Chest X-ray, AP view. Patient: 35 years old, sex M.
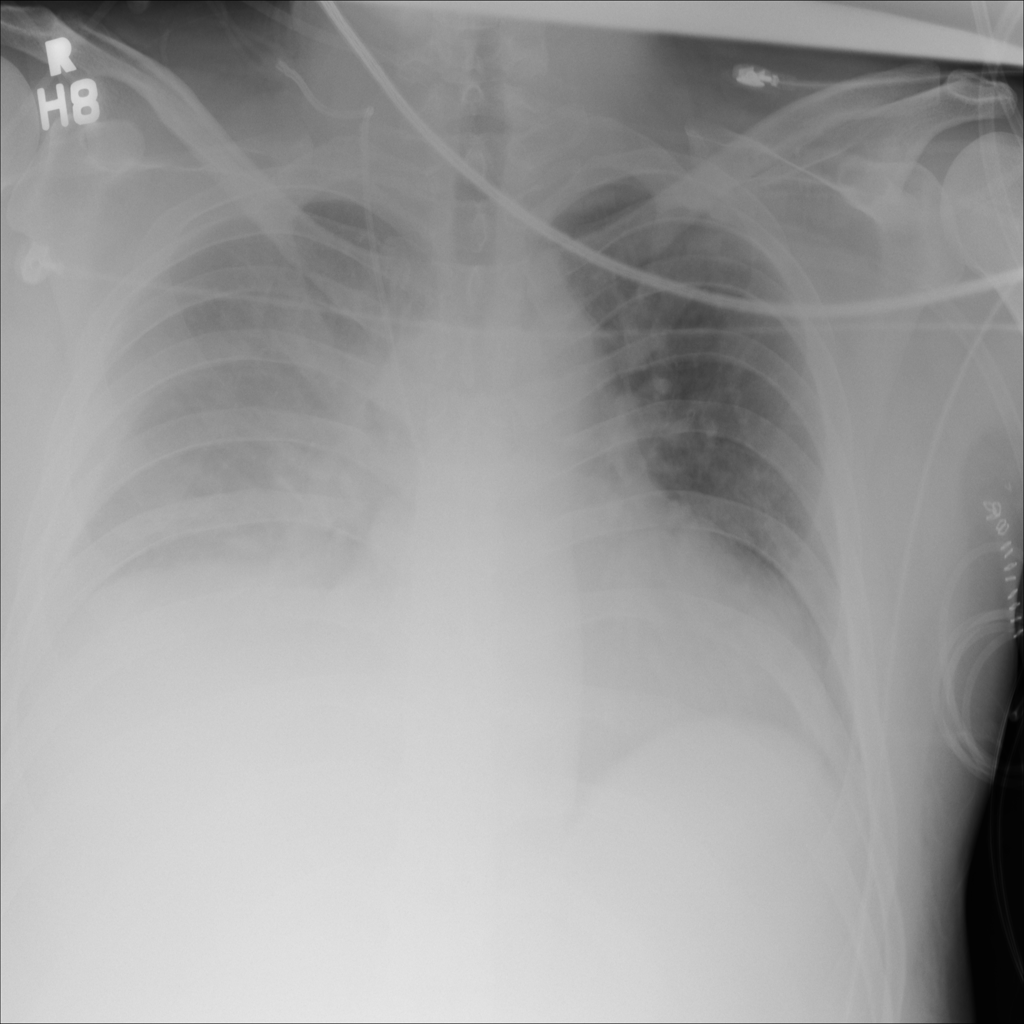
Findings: No Finding